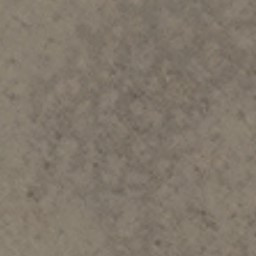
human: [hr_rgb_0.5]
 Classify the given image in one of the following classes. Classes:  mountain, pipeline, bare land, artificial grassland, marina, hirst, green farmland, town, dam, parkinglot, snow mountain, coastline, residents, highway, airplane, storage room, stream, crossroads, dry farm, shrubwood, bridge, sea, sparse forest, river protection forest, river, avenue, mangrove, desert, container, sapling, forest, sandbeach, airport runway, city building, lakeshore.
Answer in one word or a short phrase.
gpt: bare land